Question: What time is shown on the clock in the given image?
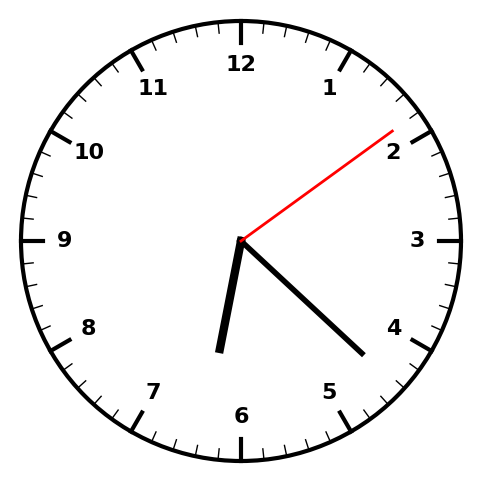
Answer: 06:22:09